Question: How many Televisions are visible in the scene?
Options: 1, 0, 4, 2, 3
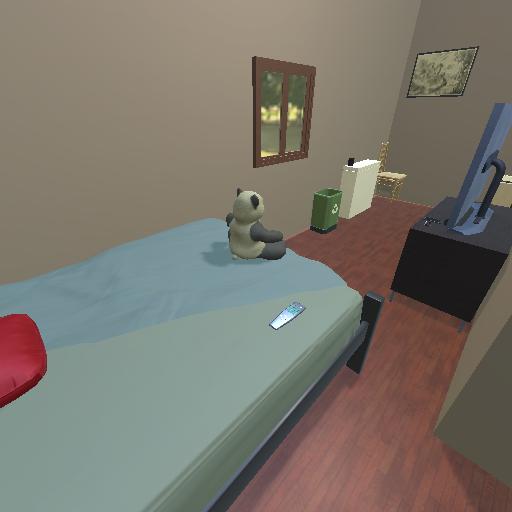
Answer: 1